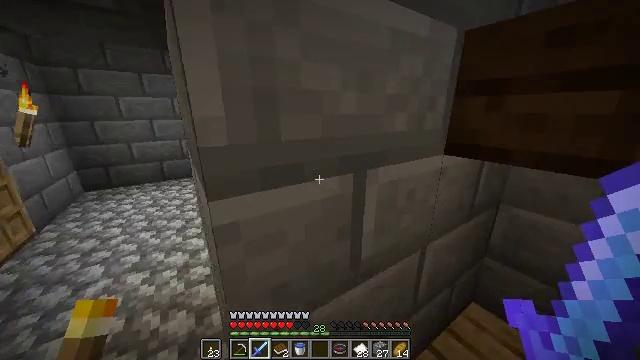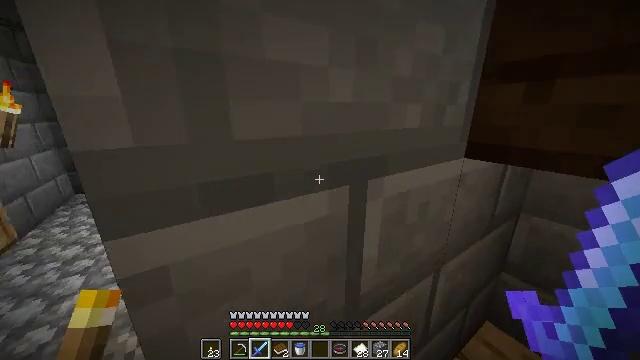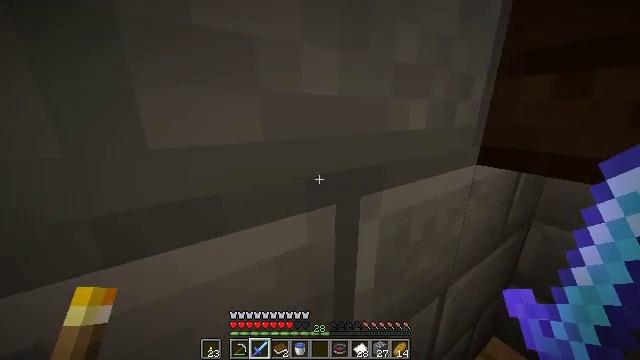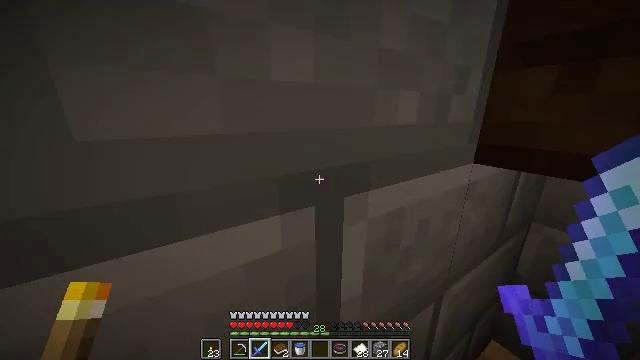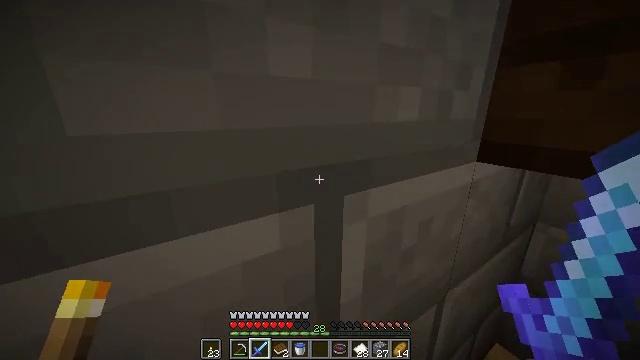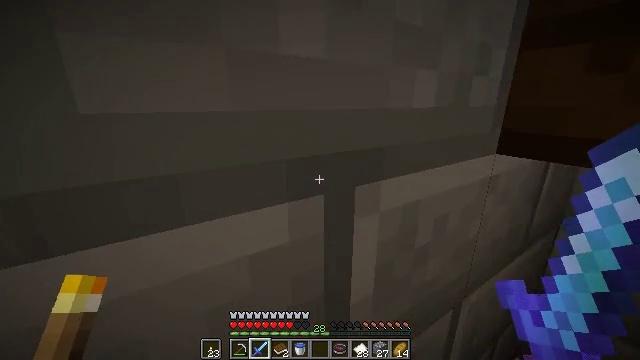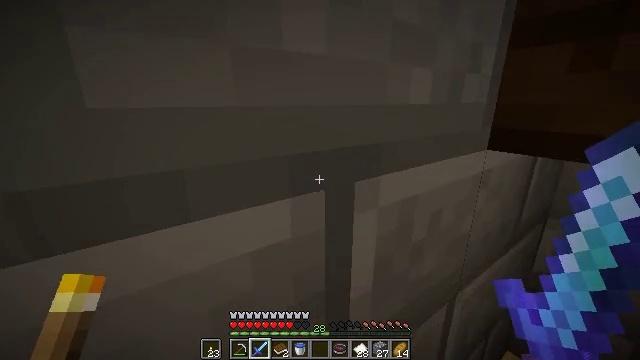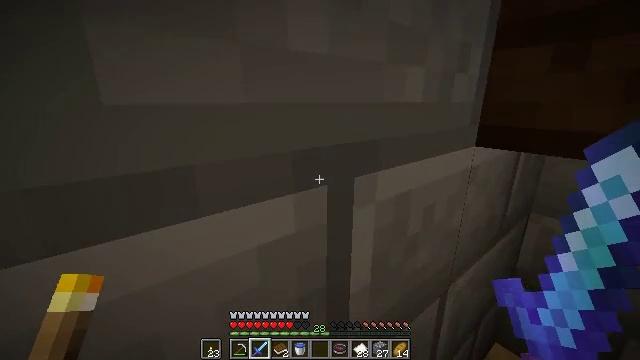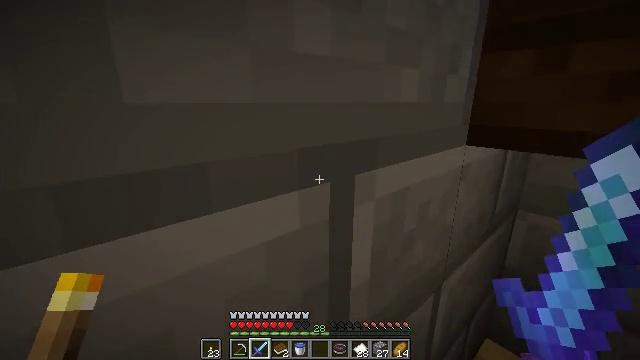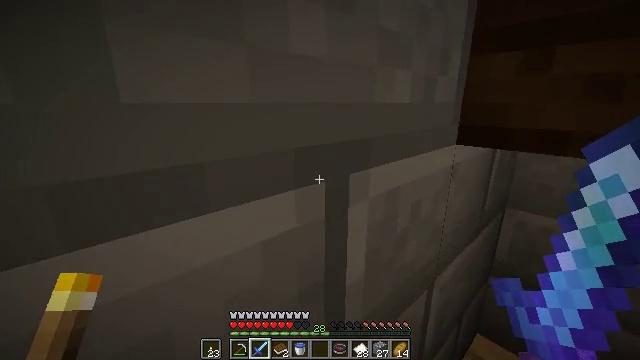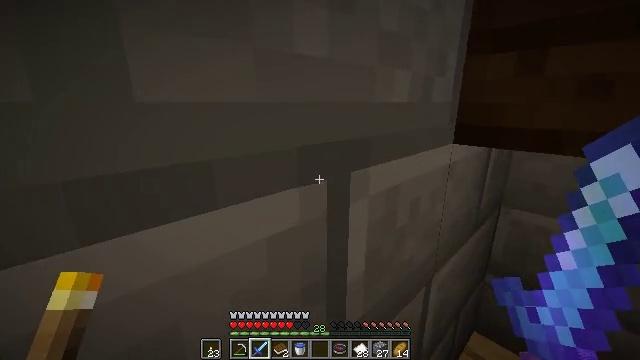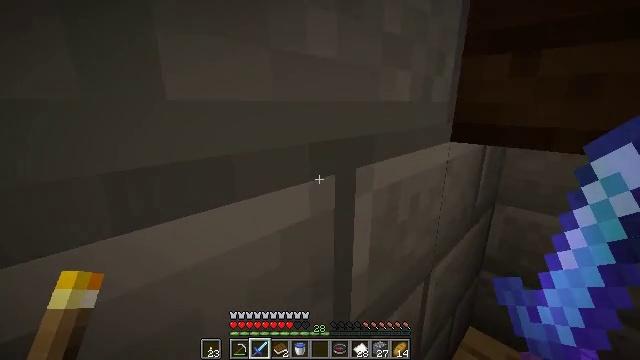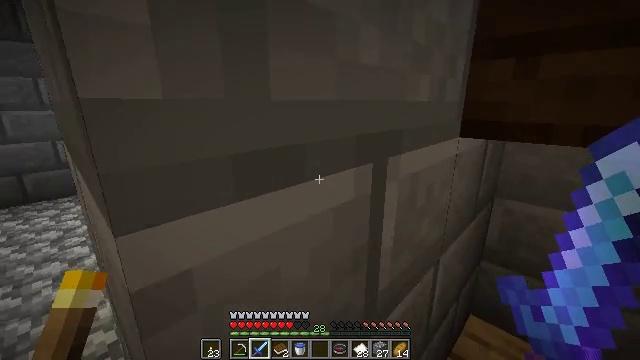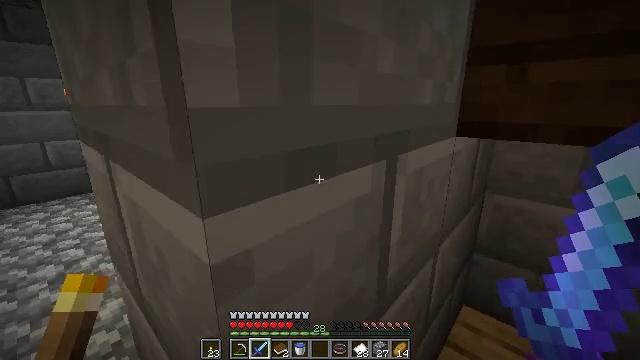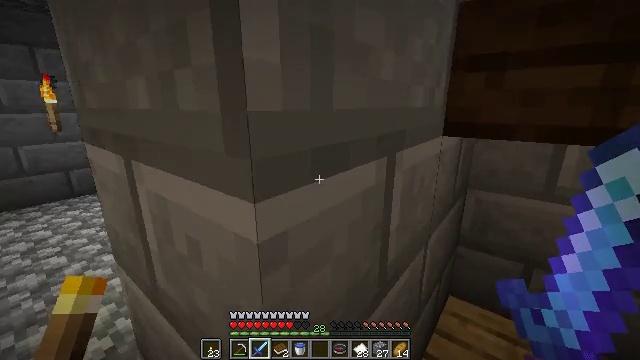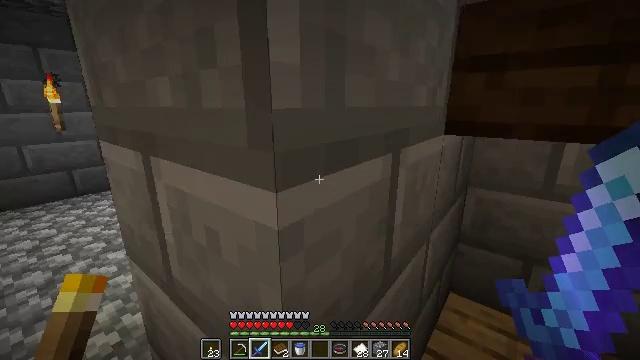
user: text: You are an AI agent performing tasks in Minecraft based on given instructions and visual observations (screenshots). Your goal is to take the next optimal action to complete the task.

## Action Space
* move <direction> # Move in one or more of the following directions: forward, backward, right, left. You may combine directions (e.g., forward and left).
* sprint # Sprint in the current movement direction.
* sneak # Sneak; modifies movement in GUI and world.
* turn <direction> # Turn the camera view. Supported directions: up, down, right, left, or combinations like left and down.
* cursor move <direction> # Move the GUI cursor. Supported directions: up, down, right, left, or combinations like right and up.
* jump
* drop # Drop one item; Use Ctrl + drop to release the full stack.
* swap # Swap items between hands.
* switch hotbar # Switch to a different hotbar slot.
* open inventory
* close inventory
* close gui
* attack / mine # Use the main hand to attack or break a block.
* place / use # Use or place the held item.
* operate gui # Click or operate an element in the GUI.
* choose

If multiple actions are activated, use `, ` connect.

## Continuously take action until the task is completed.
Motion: motion action
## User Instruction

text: To obtain a map, craft it using the right materials on a crafting table.
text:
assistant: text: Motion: move forward
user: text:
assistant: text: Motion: move forward and move left
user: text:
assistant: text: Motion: move forward and move left
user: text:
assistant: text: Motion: move forward and move left
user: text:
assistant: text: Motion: move forward and move left
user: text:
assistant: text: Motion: move forward and move left, turn right
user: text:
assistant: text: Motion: move forward and move left, turn right
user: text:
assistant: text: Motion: move forward and move left, turn right
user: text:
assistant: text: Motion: move forward and move left, turn right
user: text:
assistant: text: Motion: move forward and move left
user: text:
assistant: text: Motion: move left, turn right
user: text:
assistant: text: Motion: move left, turn right
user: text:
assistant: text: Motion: move left, turn right
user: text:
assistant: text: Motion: move forward and move left, turn right
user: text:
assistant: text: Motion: move forward and move left
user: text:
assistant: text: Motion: move forward and move left
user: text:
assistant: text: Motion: move forward and move left, turn left and down
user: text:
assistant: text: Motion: move left, turn left and down
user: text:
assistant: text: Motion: move left, turn left
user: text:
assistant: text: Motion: move left
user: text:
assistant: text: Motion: move forward and move left
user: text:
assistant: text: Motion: move forward and move left
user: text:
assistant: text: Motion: move forward and move left
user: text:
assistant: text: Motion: move forward and move left
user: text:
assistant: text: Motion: move forward
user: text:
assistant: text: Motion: move forward
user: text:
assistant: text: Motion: move forward
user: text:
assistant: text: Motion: move forward
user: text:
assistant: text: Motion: move forward
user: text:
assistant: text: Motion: move forward